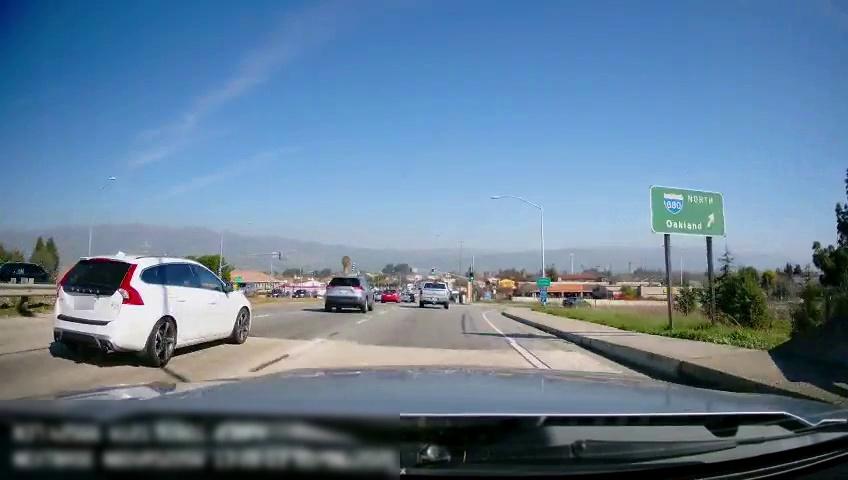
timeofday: Day
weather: Sunny
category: Drivable Space
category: Vehicles | SUV
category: Vehicles | Truck
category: Vehicles | SUV
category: Vehicles | SUV
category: Vehicles | Car
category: Vehicles | Car
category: Lanes | Current Lane
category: Lanes | Current Lane
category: Lanes | Opposite Lane
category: Traffic | Signs